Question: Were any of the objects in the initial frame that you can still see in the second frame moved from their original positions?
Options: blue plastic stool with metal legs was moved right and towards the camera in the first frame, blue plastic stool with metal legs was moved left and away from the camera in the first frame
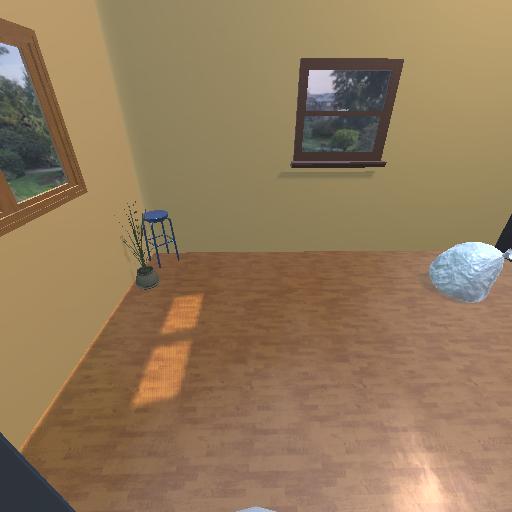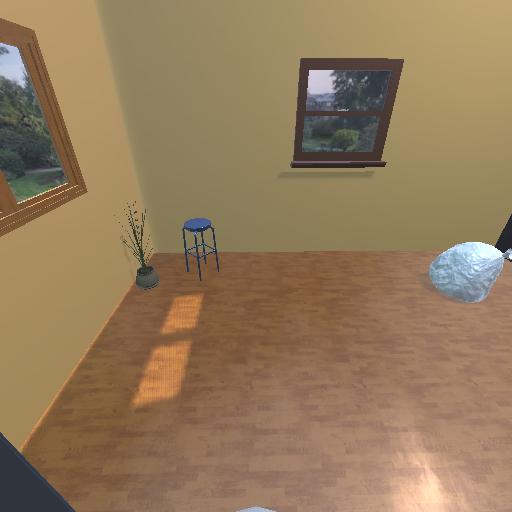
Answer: blue plastic stool with metal legs was moved right and towards the camera in the first frame